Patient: sex F, age 76
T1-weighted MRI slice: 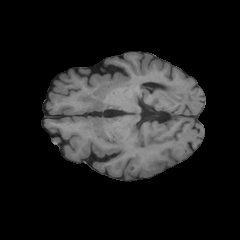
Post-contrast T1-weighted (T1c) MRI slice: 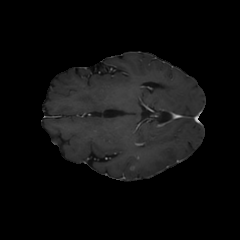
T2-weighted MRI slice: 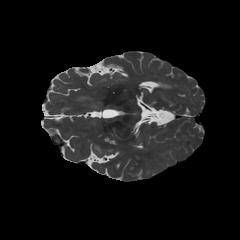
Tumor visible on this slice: no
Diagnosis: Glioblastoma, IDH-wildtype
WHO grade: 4